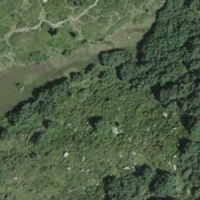
EUNIS habitat code: 31
Species observed at this site:
Campanula barbata